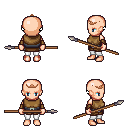
a pixel art fantasy rpg character, female body template, human, light skin, leather chest armor, white pants, twin-tailed hairstyle, bronze tiara, leather bracers, spear, four views (front, back, left, right), 2x2 character sprite sheet, small pixel art, hard edges, no anti-aliasing